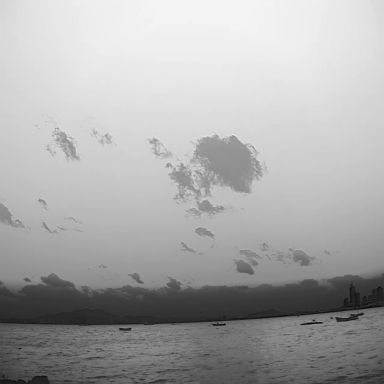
There are four bulk_carriers in the infrared image.